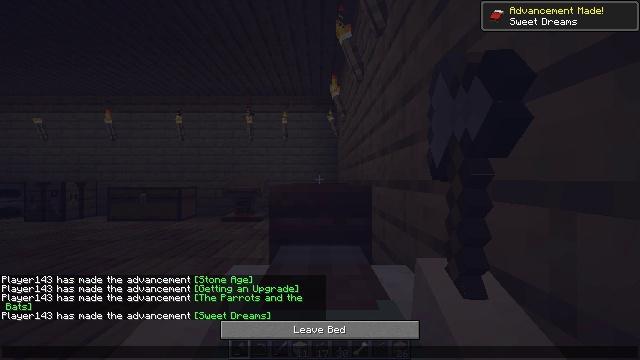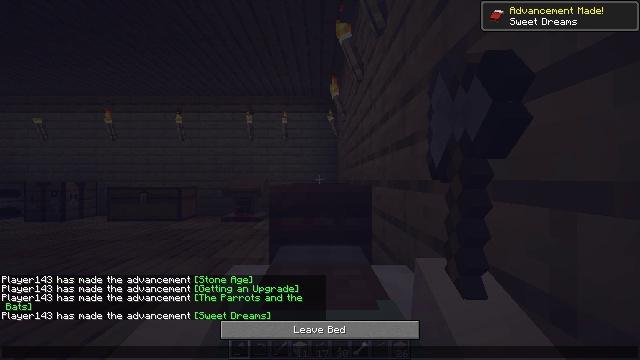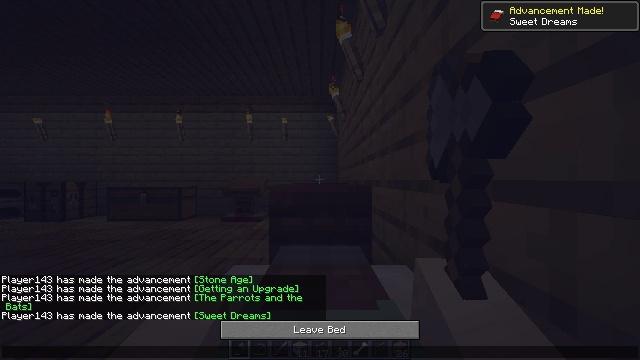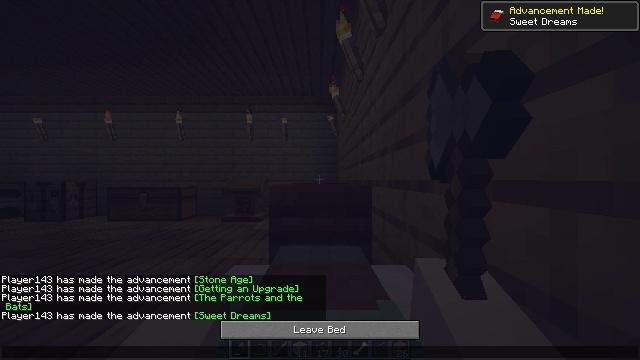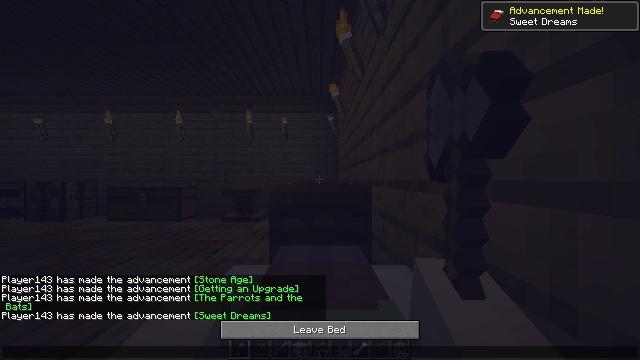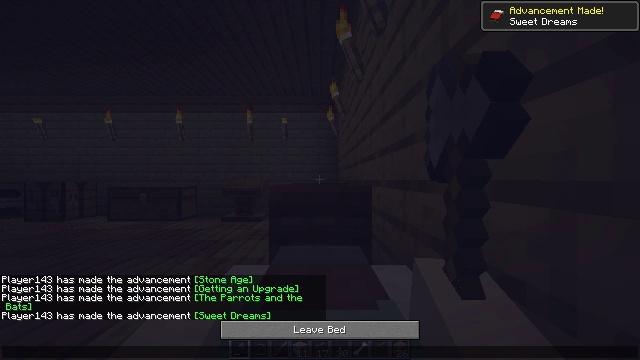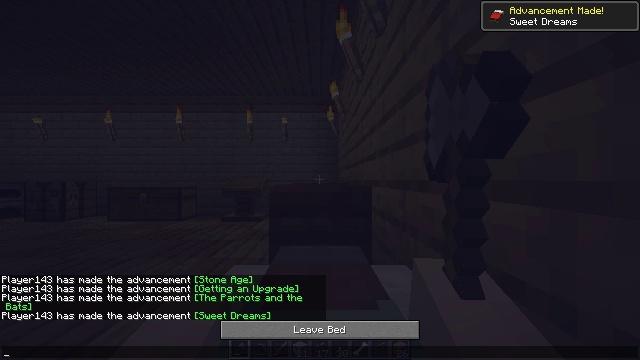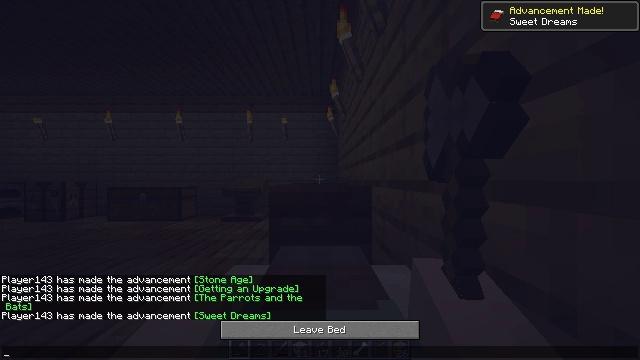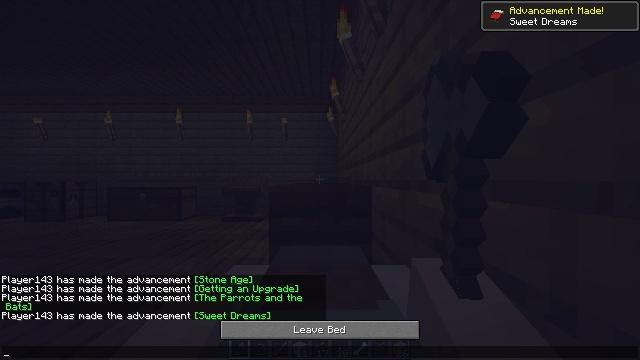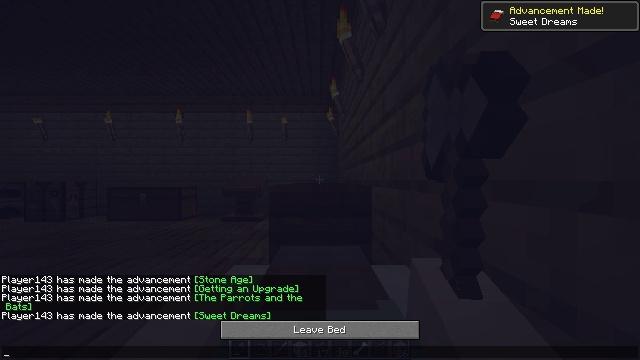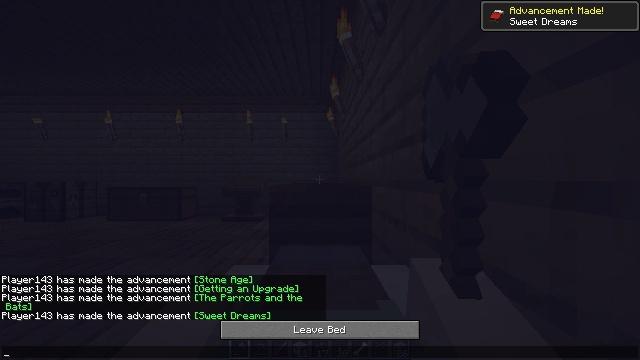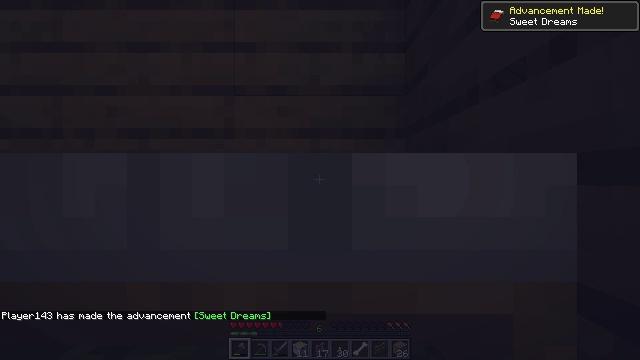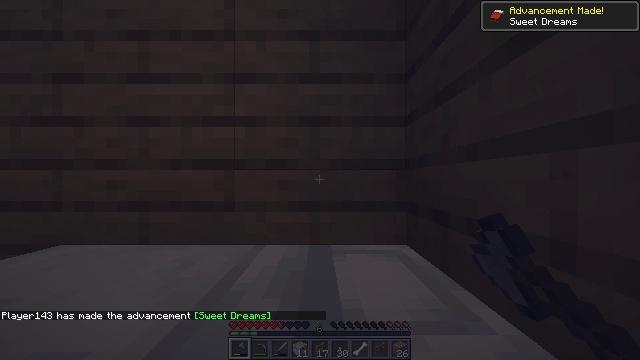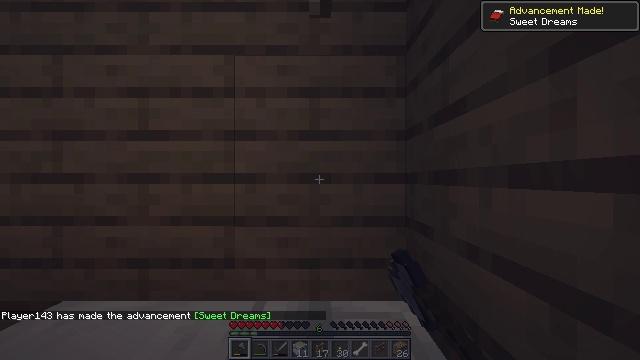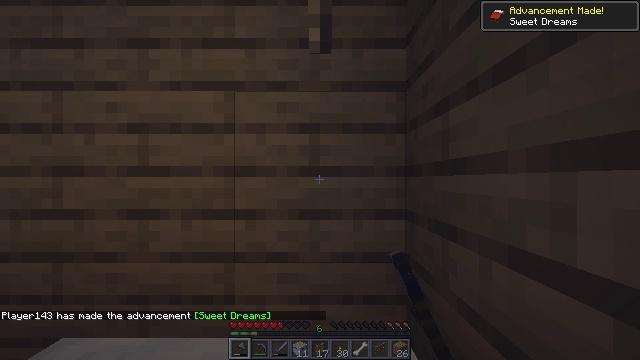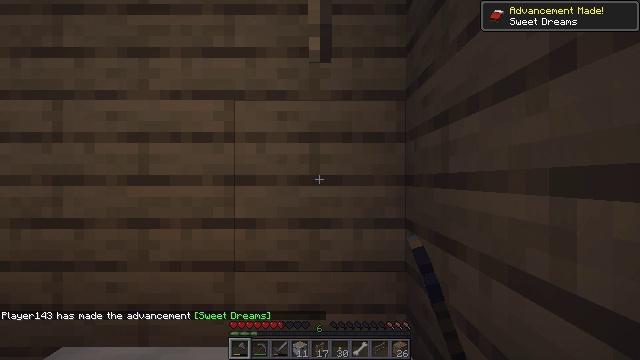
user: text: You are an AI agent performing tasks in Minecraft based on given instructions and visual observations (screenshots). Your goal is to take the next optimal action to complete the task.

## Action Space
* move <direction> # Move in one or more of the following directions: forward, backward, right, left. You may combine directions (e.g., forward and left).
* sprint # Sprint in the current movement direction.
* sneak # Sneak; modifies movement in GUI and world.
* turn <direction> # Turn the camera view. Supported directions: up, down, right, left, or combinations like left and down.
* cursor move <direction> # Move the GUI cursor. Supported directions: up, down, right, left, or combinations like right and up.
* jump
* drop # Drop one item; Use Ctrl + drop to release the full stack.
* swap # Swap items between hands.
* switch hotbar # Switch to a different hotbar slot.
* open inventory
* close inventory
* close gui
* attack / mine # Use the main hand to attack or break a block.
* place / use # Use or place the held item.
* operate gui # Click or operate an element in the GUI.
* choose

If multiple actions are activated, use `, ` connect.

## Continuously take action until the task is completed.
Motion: motion action
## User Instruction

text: Use the crafting table and materials to craft a gray bed.
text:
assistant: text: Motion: no_op
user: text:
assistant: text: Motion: no_op
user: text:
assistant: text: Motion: no_op
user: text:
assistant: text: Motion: no_op
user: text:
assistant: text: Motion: no_op
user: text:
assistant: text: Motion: no_op
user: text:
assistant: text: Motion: no_op
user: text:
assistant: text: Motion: no_op
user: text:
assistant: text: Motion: no_op
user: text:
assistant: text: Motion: no_op
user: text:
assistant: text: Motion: no_op
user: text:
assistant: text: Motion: close gui
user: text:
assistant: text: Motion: no_op
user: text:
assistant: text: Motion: no_op
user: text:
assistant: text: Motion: no_op
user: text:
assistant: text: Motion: no_op
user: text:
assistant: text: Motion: no_op
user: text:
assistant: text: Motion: no_op
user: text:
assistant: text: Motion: no_op
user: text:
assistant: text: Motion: no_op
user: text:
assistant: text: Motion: no_op
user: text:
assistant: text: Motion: no_op
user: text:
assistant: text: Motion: no_op
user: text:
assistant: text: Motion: no_op
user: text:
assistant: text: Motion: no_op
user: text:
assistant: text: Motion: no_op
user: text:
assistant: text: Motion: no_op
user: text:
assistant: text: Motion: no_op
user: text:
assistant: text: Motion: no_op
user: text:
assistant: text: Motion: no_op